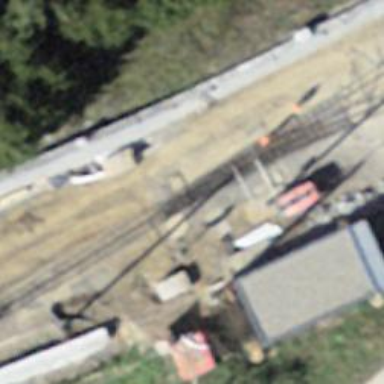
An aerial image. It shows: Close-up of railway platform edge.